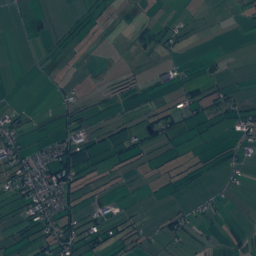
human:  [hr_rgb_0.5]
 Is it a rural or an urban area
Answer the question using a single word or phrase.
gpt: urban

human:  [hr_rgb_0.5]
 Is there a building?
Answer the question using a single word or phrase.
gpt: yes

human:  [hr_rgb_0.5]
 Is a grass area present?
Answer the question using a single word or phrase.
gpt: yes

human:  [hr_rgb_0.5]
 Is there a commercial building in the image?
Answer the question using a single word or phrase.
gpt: yes

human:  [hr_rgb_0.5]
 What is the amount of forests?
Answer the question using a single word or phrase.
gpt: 42

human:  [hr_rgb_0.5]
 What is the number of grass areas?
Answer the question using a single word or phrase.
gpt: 469

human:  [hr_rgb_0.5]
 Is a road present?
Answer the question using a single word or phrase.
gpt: yes

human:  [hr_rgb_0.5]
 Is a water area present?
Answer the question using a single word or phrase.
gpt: yes

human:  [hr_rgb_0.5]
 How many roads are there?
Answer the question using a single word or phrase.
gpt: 93

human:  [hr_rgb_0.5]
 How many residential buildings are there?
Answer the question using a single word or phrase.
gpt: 770

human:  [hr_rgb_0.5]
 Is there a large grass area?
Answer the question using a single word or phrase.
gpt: yes

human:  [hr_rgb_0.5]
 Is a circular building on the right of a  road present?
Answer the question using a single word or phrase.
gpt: yes

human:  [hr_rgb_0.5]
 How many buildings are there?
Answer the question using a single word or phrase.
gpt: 779

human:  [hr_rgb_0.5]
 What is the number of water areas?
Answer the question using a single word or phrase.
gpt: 20

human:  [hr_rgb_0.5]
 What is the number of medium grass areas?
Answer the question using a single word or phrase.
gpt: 47

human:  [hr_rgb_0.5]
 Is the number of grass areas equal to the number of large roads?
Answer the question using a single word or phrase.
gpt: no

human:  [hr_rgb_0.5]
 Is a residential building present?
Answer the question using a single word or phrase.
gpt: yes

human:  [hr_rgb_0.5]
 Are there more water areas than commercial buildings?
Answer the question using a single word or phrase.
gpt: yes

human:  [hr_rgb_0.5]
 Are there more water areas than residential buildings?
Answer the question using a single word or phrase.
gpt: no

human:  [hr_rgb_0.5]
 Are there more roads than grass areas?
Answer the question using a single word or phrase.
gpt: no

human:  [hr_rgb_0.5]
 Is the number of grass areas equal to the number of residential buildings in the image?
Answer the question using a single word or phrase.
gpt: no

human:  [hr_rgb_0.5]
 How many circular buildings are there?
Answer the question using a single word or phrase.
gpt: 5

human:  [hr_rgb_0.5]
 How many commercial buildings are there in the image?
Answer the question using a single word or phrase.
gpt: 4

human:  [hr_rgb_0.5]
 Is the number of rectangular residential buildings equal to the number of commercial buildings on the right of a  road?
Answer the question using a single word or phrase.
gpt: no

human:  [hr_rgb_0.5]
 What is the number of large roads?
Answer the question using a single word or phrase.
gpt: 0

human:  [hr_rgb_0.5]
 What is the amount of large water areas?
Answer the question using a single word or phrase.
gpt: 4

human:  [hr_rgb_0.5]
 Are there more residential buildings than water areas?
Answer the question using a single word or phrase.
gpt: yes

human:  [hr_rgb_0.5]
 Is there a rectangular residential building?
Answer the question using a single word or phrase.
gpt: yes

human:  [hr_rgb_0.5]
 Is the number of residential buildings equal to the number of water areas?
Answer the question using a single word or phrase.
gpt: no

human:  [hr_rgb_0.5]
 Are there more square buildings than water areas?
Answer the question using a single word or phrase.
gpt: no

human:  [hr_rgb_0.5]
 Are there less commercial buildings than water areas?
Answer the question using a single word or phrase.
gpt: yes

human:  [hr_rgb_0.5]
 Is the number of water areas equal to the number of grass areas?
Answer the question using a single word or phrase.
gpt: no

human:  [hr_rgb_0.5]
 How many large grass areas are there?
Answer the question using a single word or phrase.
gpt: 404

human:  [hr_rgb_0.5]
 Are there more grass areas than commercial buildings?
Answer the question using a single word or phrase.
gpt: yes

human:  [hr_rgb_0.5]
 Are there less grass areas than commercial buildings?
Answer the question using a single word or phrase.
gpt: no

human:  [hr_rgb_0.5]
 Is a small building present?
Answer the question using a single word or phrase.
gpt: yes

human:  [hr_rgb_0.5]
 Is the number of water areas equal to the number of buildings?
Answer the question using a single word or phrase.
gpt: no

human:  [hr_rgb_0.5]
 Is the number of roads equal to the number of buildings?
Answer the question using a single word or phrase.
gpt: no

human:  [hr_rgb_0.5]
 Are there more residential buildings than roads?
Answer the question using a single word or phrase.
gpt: yes

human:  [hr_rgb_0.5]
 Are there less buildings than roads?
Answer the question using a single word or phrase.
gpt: no

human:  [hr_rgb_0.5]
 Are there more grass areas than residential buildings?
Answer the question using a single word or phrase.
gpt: no

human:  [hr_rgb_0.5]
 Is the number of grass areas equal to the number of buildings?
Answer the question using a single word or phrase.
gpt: no

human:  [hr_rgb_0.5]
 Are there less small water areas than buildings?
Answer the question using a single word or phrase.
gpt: yes

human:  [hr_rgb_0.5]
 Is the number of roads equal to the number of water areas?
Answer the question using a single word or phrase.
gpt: no

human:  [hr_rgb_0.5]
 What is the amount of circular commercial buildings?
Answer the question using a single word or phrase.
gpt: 0

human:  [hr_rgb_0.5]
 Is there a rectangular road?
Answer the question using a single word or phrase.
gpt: no

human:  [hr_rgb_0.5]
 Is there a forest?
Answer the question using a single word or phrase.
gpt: yes

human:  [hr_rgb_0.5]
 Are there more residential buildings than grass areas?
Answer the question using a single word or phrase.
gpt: yes

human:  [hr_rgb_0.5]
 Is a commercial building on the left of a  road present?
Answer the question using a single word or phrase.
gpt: yes

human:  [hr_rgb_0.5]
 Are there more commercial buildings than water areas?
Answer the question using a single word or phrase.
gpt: no

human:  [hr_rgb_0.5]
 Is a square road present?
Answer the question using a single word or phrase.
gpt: no

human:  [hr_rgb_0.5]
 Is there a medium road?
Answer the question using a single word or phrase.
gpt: no

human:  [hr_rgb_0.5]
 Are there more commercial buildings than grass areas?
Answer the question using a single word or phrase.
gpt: no

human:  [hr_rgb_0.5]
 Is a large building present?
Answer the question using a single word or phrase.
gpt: no

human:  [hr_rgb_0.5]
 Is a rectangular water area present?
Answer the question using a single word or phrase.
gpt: yes

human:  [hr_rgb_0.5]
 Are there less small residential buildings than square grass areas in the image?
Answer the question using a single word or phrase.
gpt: no

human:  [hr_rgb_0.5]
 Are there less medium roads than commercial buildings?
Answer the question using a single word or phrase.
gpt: yes

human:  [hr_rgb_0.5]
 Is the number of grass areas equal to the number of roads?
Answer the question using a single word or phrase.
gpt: no

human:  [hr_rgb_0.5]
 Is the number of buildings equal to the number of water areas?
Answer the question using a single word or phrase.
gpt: no

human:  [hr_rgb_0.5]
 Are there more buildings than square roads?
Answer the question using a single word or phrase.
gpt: yes

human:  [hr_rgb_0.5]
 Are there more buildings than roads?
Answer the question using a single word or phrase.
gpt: yes

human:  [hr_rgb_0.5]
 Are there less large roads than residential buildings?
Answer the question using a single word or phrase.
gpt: yes

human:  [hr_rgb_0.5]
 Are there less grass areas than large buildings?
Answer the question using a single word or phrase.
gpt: no

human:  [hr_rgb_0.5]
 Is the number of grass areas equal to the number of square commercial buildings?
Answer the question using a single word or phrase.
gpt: no